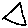
Label: triangle